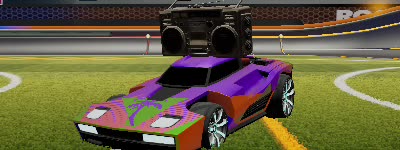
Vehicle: breakout